Platform: macOS
Application: Arc Browser
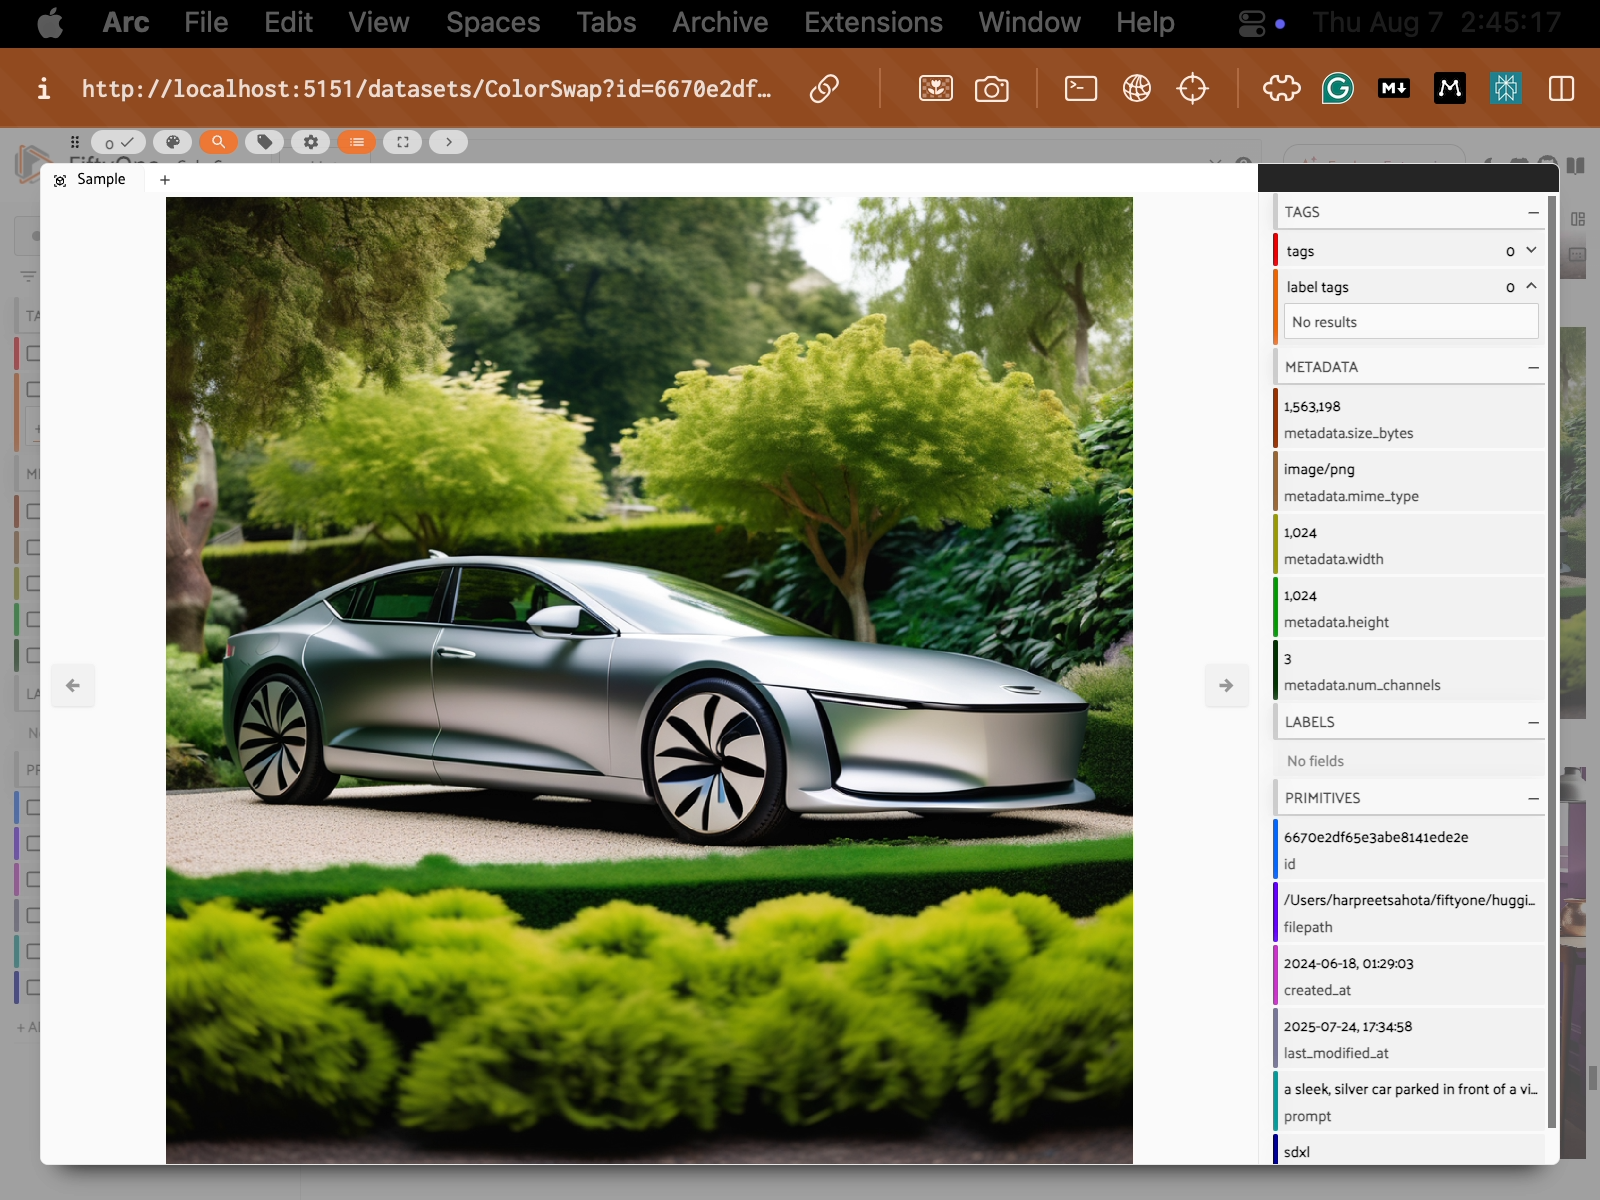
task_description: Navigate to the next sample
action_type: click
element_info: Icon
steps_since_start: 1